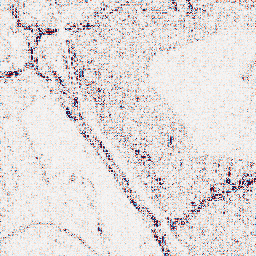
Category: wavelet
Decomposition family: wavelet_biorthogonal
Decomposition parameters: wavelet: bior3.5
level: 1
Upsampling method: bilinear
Upsampling parameters: scale: 2
Upsampling scale: 2